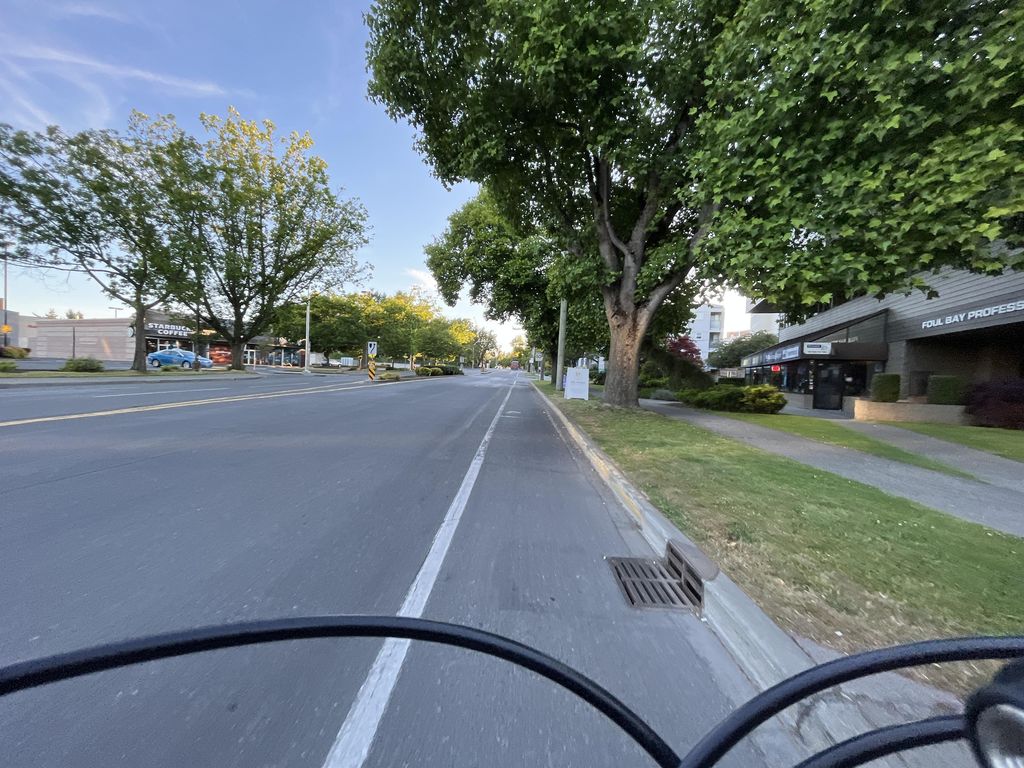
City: victoria